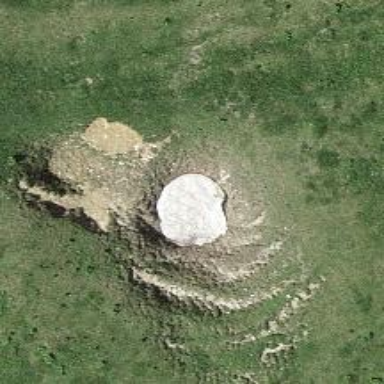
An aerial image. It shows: Sinkhole in natural setting.